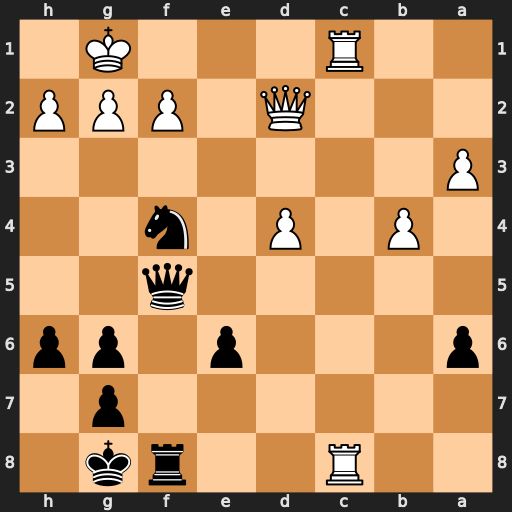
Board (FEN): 2R2rk1/6p1/p3p1pp/5q2/1P1P1n2/P7/3Q1PPP/2R3K1
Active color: b
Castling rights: -
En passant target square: -
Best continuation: Qg5 Qxf4 Qxf4